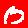
Digit: 0